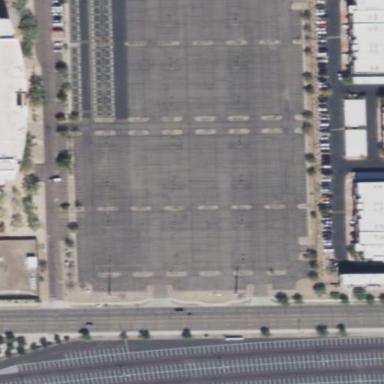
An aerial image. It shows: Parking area with asphalt surface.